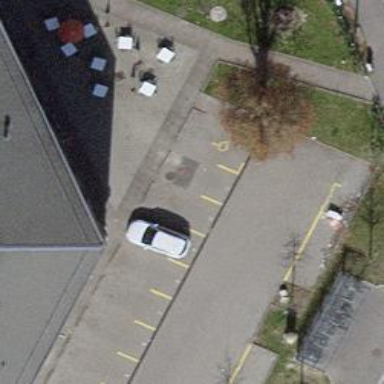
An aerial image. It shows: Outdoor seating area for leisure.